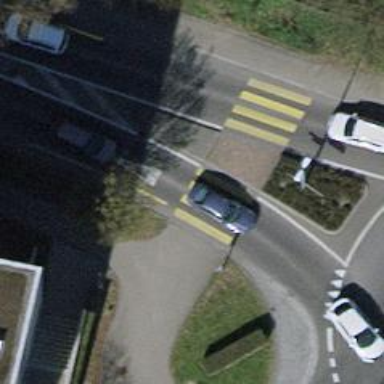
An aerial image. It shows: Marked zebra crossing with island in the middle.